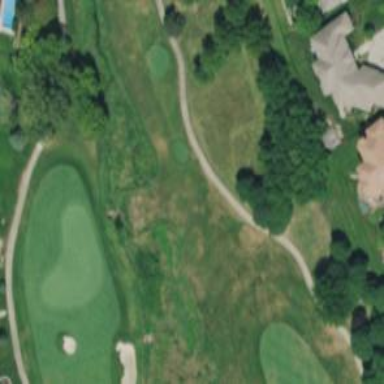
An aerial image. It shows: Golf water hazard.